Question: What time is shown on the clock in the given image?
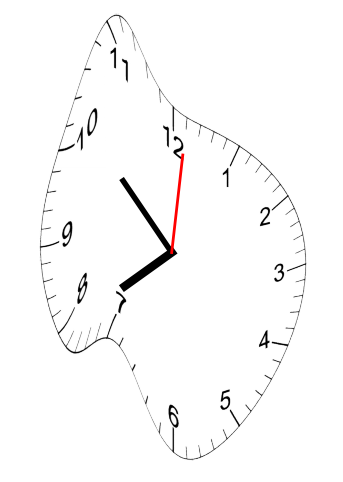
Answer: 07:52:01